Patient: sex M, age 58
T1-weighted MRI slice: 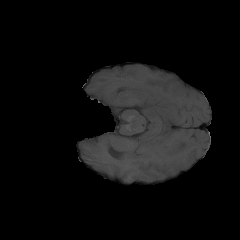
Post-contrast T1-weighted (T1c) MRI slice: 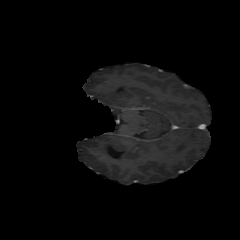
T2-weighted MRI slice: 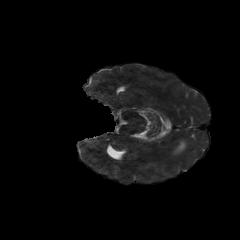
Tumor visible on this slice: no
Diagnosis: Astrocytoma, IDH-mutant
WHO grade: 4